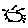
Label: sun